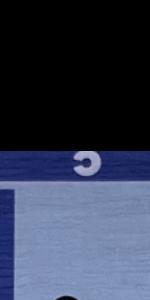
Label: Empty